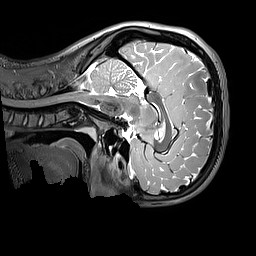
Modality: T2w
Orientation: sagittal
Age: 13
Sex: male
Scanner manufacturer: siemens
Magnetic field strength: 3 T
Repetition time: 3.2 s
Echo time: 0.408 s